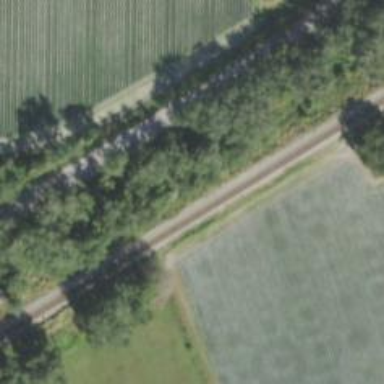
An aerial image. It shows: Railway track.